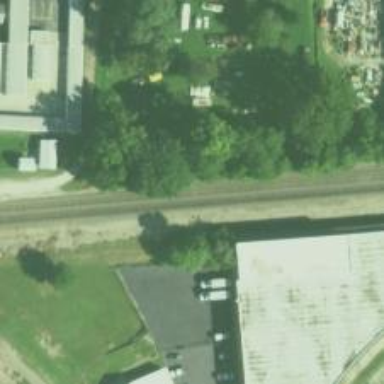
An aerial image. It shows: Railway track.